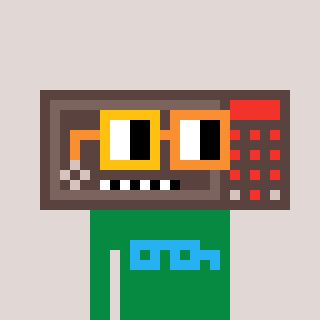
a pixel art character with square yellow and orange glasses, a wallsafe-shaped head and a green-colored body on a warm background